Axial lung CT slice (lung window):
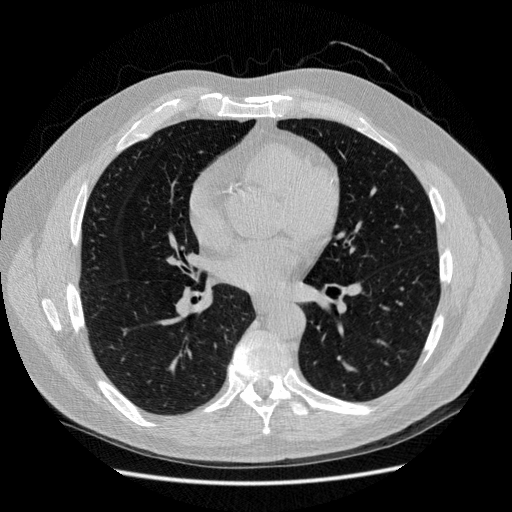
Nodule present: no